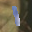
Label: 1